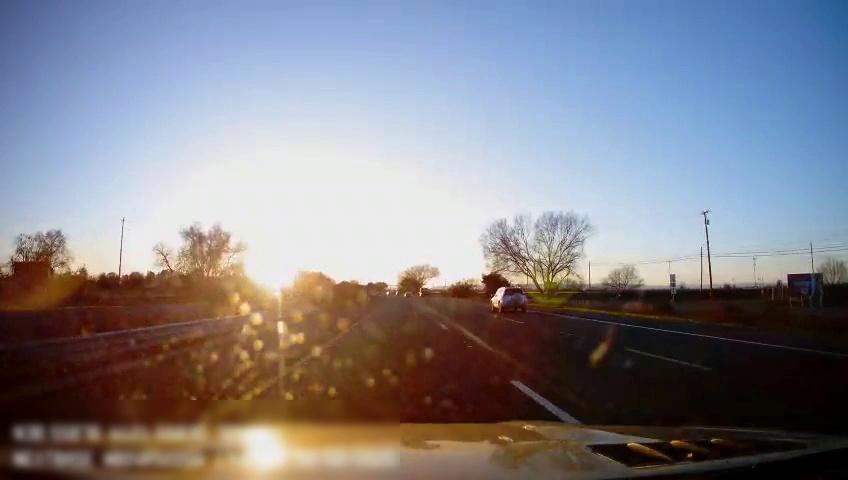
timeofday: Day
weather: Sunny
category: Drivable Space
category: Vehicles | SUV
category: Lanes | Alternate Lane
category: Lanes | Current Lane
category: Lanes | Current Lane
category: Lanes | Alternate Lane
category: Traffic | Signs